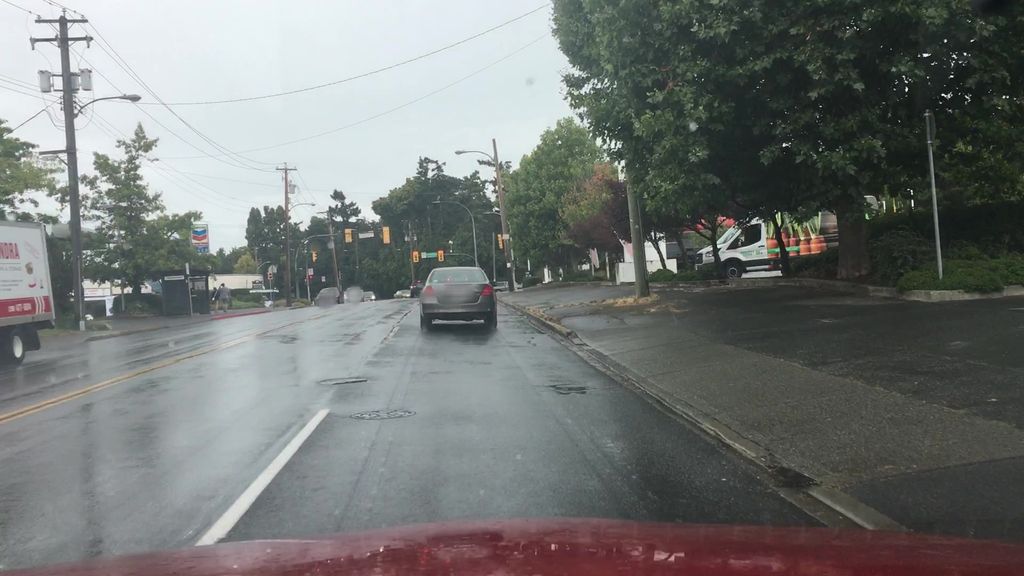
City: victoria